Field crop: tomato
Growth stage: 1
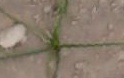
Species: cyperus